Interaction volume radius: 5 \u00c5
Interaction volume height: 15 \u00c5
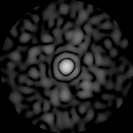
Disorder parameter: 0.8568